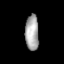
Tissue: lung
Cell type: Endothelial cells
Senescence score: 0.5463
Nuclear area (px): 478
Mean DAPI intensity: 165.155